Field crop: maize
Growth stage: 2
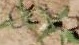
Species: atriplex